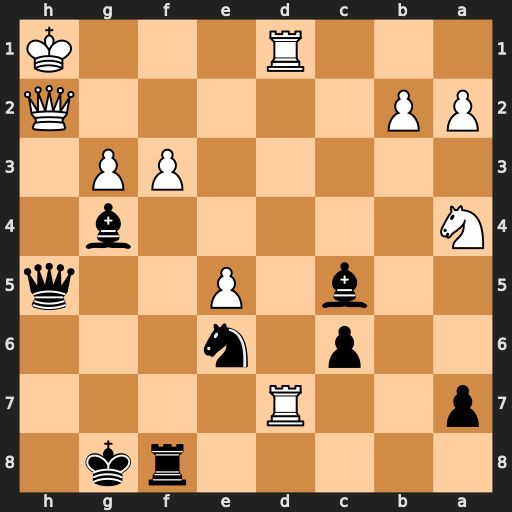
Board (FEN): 5rk1/p2R4/2p1n3/2b1P2q/N5b1/5PP1/PP5Q/3R3K
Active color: b
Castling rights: -
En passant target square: -
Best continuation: Bxf3#